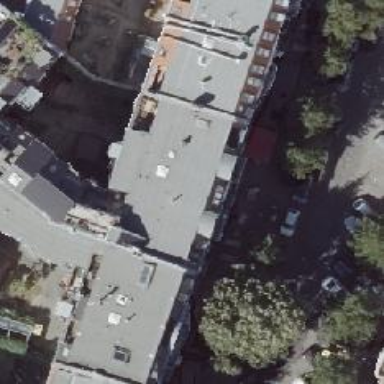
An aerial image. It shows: Cafe.